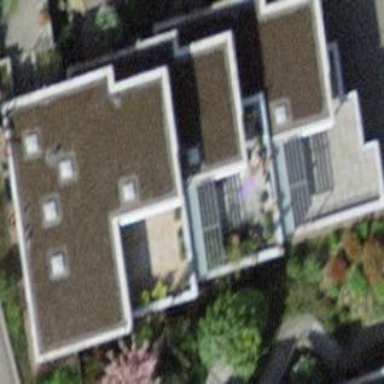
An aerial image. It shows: Terrace building.